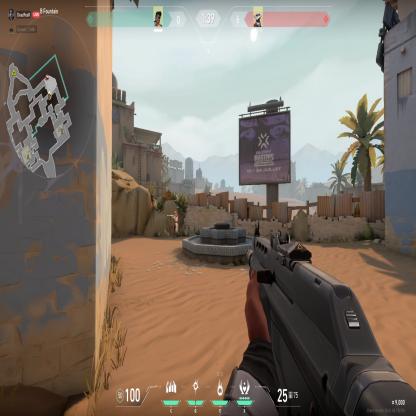
Label: enemy